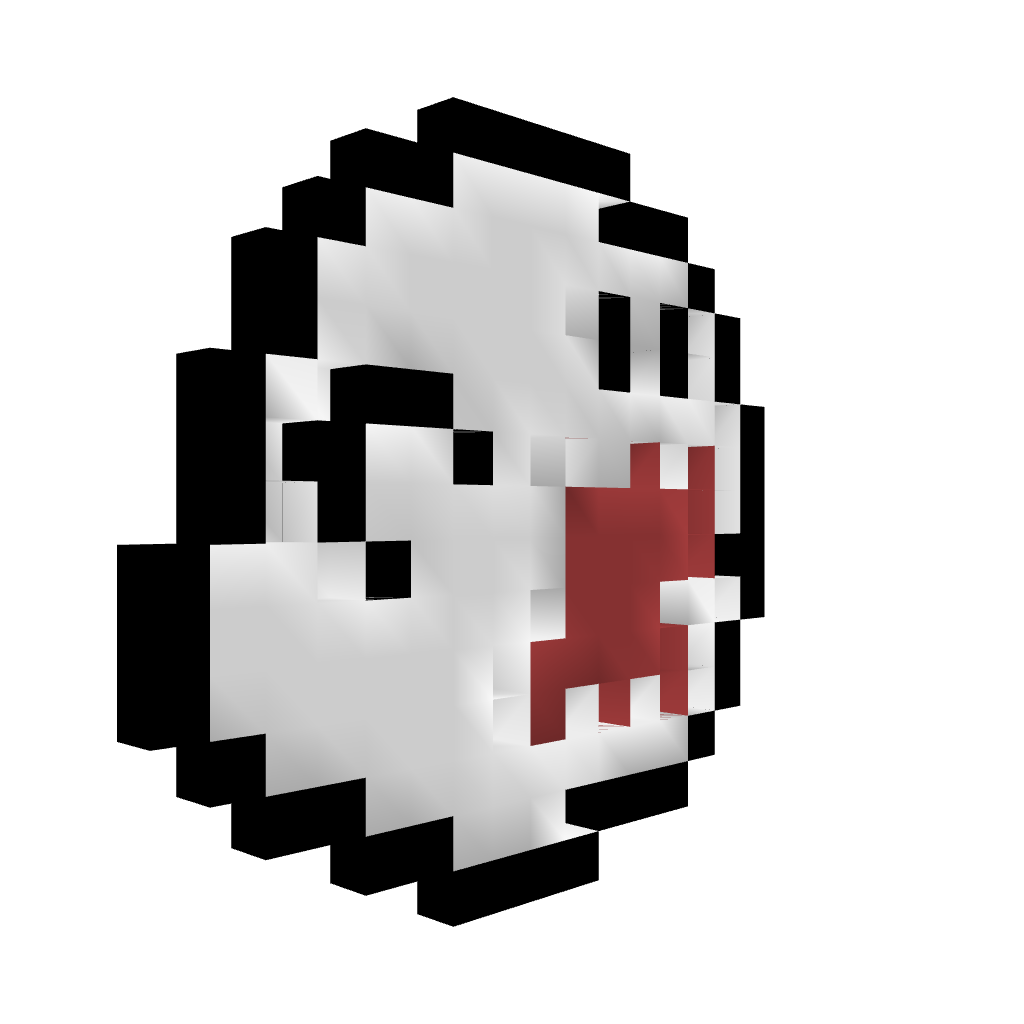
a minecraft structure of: BuuHuu! 8-Bit Style high quality